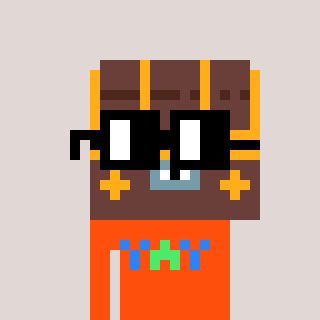
a pixel art character with square black glasses, a treasure chest-shaped head and a orange-colored body on a warm background